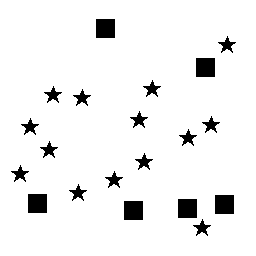
Squares: 6
Triangles: 0
Stars: 14
Total shapes: 20